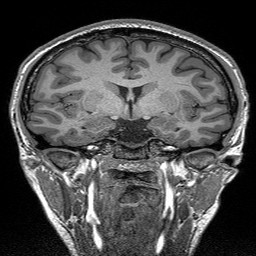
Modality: T1w
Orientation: sagittal
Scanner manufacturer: siemens
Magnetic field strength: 3 T
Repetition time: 2.3 s